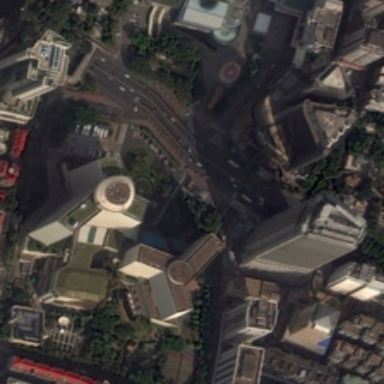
Many buildings and some green trees are in a commercial area .